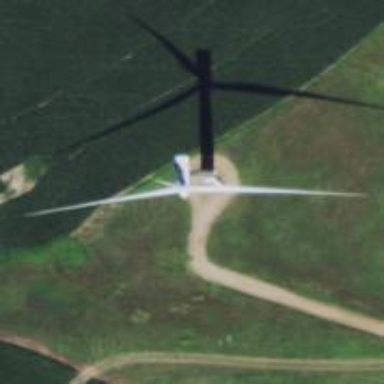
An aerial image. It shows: Wind generator powered by horizontal-axis wind turbine.